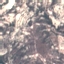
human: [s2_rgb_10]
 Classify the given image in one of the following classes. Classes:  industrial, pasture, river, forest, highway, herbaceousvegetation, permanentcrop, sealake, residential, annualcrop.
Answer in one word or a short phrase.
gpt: HerbaceousVegetation